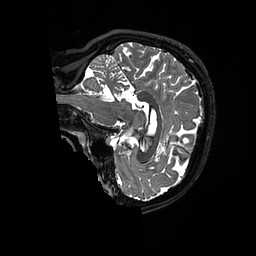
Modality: T2w
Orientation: sagittal
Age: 34
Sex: female
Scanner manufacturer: ge
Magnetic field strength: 3 T
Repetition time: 3.243 s
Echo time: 0.0669 s